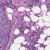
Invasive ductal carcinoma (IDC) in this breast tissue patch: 1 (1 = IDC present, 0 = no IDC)